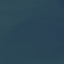
Label: SeaLake